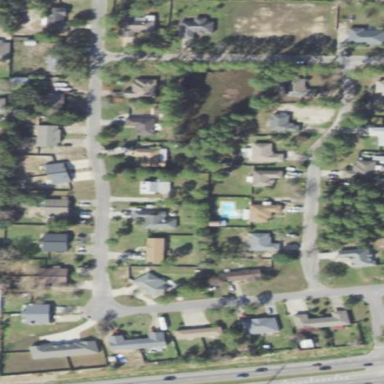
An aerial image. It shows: This residential area consists of single-family homes.